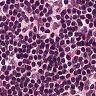
Metastatic tissue present: no